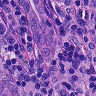
Metastatic tissue present: yes